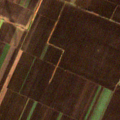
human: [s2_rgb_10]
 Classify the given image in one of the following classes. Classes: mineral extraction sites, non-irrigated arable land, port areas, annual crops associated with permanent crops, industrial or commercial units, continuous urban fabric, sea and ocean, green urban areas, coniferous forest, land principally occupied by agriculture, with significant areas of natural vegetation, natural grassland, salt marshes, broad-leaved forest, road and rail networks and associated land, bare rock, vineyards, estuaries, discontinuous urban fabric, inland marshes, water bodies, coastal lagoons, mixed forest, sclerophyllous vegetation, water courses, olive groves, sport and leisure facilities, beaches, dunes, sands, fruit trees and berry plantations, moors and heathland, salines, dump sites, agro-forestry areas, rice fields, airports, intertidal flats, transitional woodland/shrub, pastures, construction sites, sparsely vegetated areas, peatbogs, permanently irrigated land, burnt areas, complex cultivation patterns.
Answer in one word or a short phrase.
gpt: non-irrigated arable land